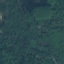
Land use / land cover: Forest